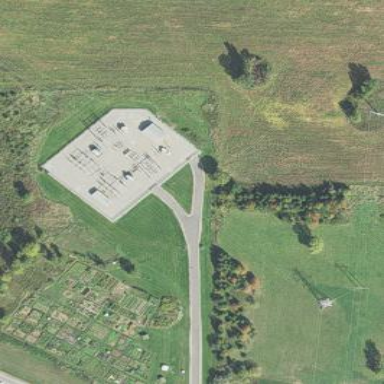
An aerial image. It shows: Power substation.